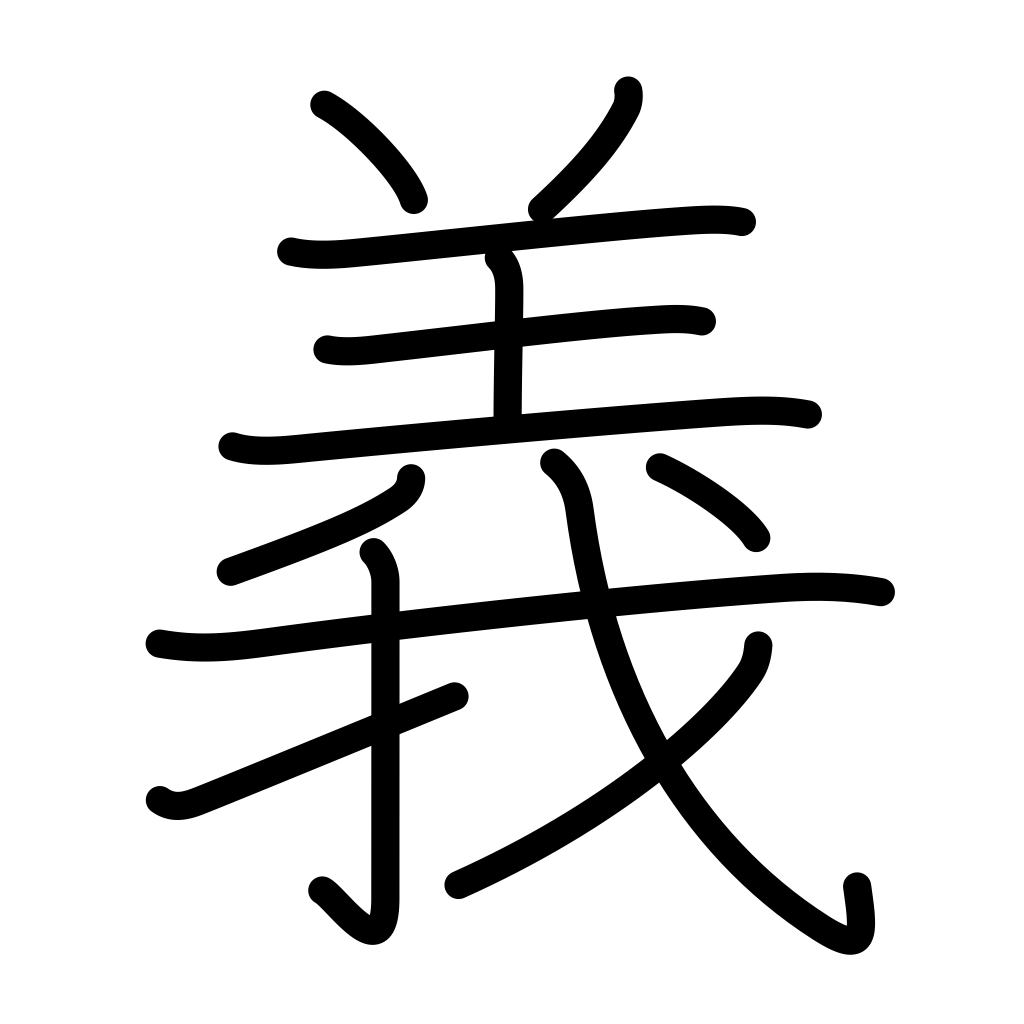
Meaning: righteousness, justice, morality, honor, loyalty, meaning